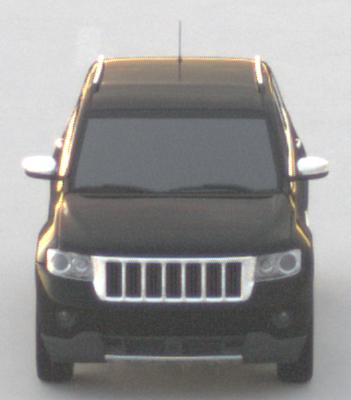
Make: Jeep
Model: Grand Cherokee
Detailed model: WK2
Model produced from: 2010
Model produced until: 2021
Doors: 5
Color: black
Road condition: dry road
Daytime: sunrise or sunset
Contrast: low contrast